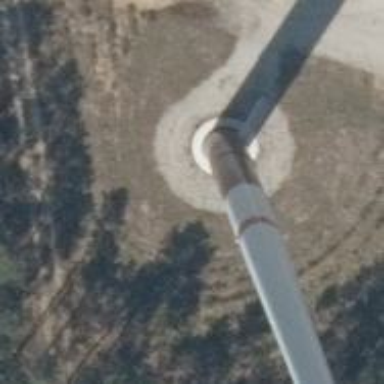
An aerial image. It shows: Wind power generator utilizing wind turbines.